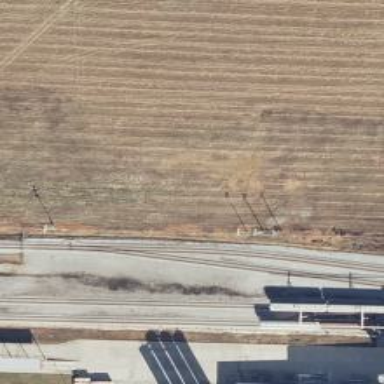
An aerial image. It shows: Rail spur service.